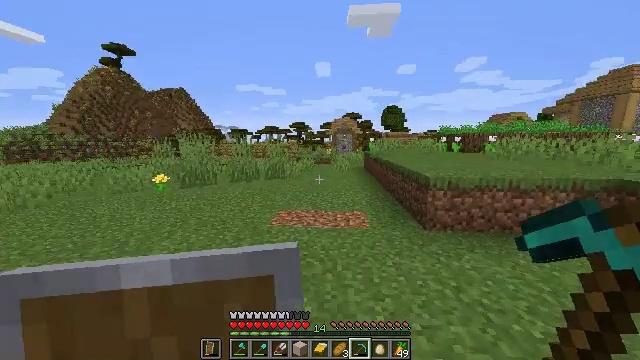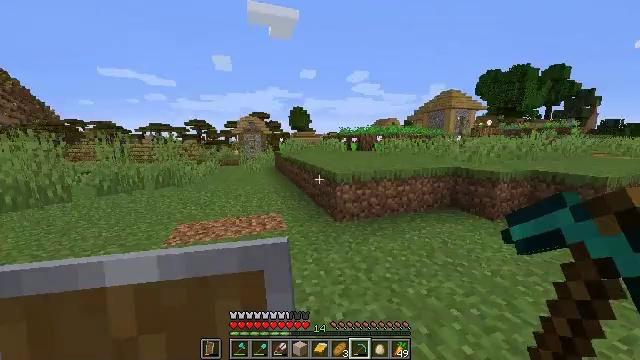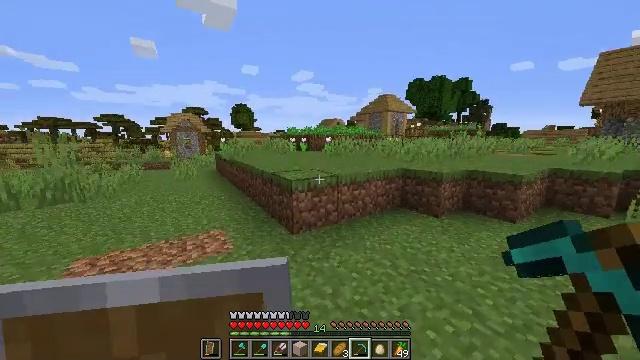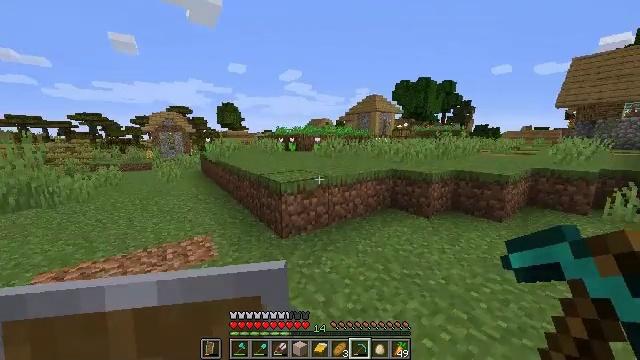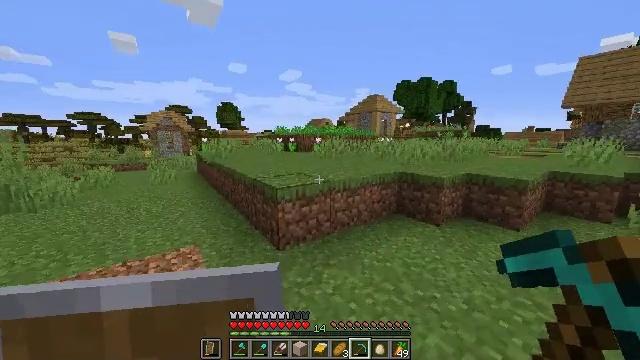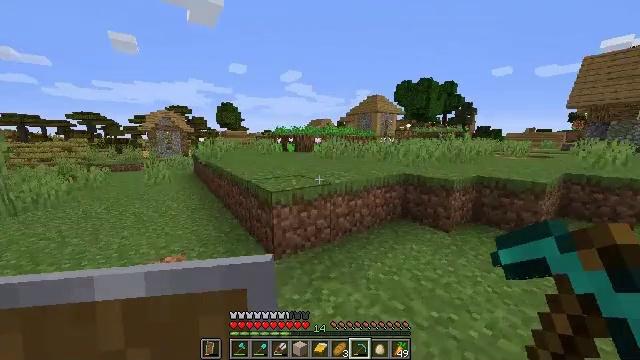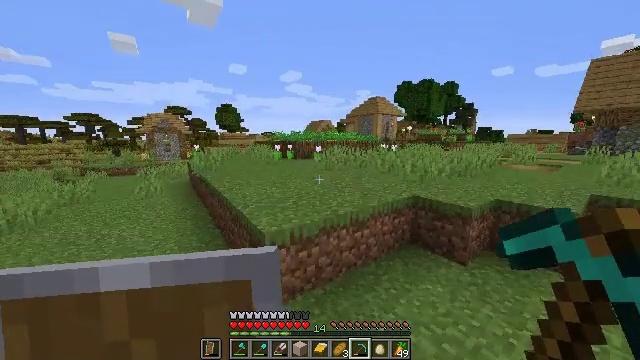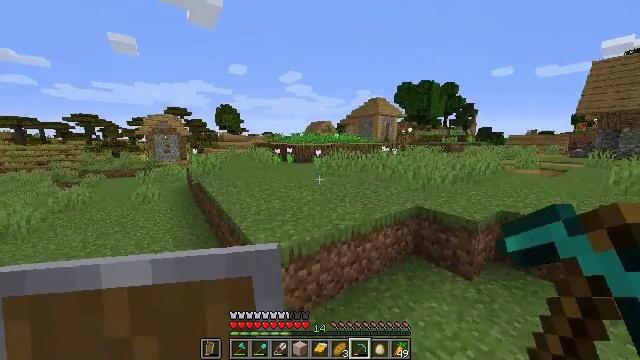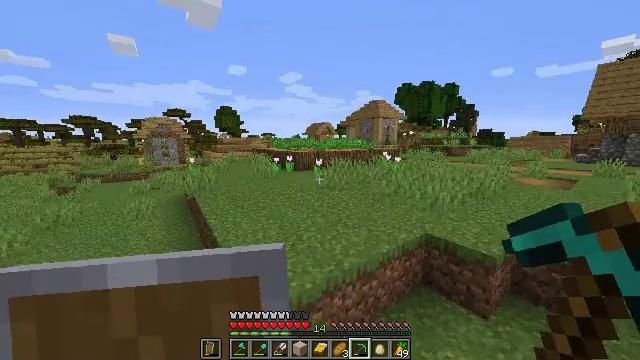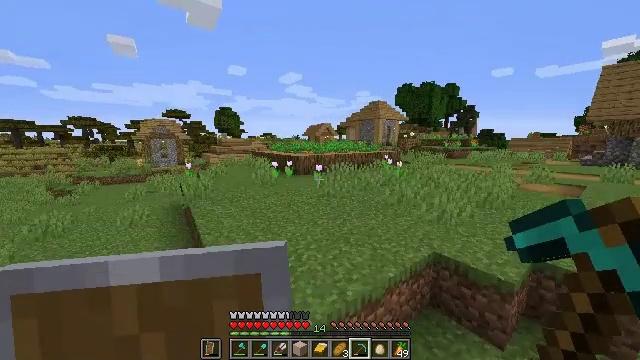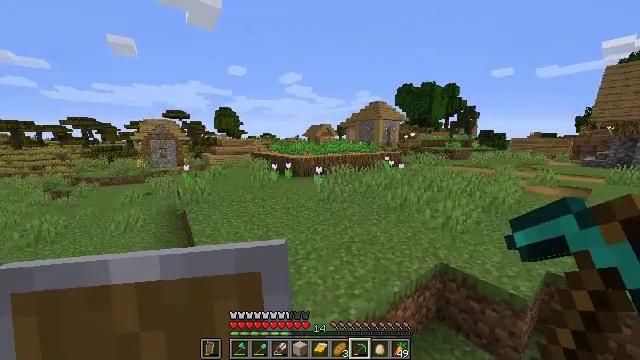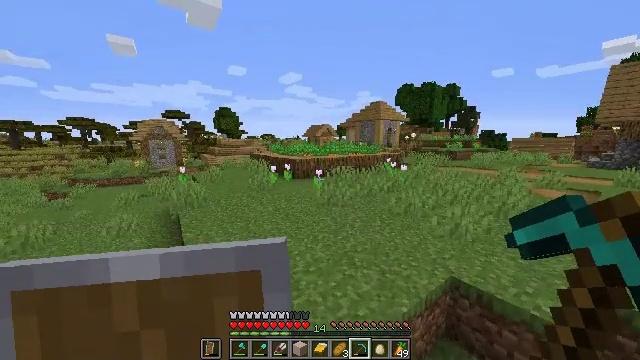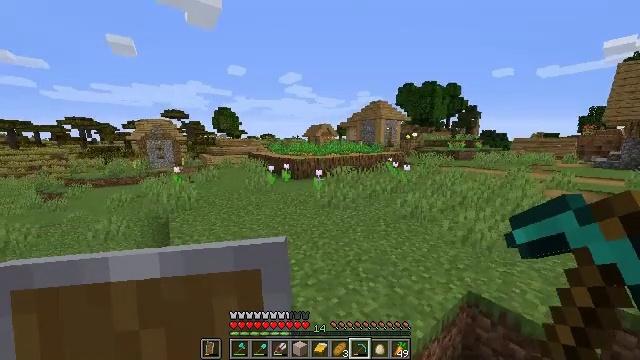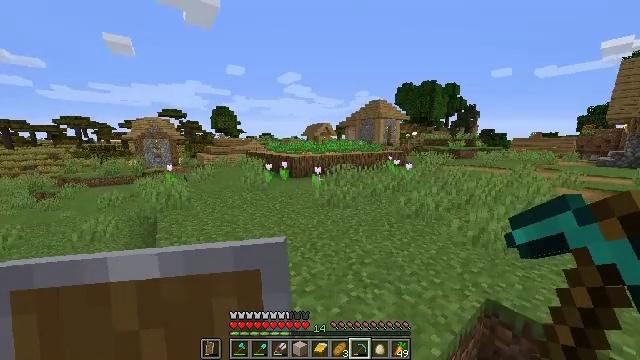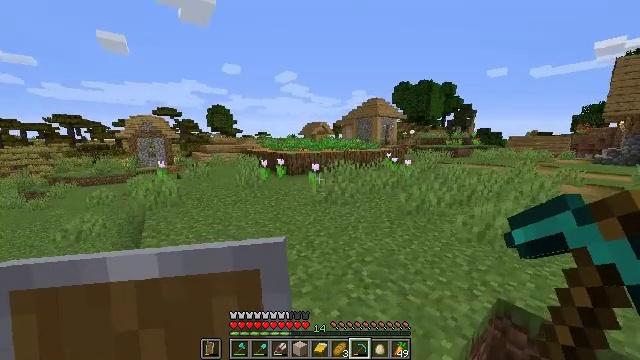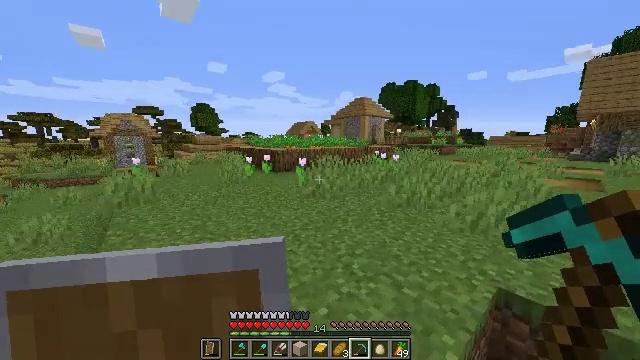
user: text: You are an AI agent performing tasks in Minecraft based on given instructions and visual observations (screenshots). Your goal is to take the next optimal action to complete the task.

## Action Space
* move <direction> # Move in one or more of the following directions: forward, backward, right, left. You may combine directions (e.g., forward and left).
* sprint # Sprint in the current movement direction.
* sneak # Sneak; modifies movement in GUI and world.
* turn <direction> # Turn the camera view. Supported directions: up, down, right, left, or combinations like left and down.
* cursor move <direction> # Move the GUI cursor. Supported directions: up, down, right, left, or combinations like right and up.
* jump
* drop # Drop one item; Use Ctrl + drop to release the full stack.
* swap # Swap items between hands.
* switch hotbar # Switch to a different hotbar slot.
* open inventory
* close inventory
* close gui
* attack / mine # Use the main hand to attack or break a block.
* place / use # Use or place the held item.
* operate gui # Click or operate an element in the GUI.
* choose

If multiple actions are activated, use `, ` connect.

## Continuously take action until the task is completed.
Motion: motion action
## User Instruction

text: Attack the oak door to gather it.
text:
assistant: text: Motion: move forward, sprint, turn right
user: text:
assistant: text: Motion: move forward, sprint, turn right
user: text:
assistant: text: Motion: move forward, sprint, turn right
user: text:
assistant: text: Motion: move forward, sprint
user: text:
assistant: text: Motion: move forward, sprint
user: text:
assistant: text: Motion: move forward, sprint, jump
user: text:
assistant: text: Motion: move forward, sprint, jump
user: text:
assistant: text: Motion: move forward, sprint, jump
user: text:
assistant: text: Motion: move forward, sprint, jump
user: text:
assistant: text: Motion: move forward, sprint, jump
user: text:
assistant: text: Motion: move forward, sprint, jump
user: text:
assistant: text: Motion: move forward, sprint, jump
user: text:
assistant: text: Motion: move forward, sprint, jump
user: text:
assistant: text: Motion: move forward, sprint, jump
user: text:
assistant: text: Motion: move forward, sprint, turn right, jump
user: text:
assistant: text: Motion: move forward, sprint, turn right, jump
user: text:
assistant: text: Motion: move forward, sprint, turn right, jump
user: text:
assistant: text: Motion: move forward, sprint, jump
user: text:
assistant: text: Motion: move forward, sprint, jump
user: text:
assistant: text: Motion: move forward, sprint, jump
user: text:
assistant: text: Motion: move forward, sprint, jump
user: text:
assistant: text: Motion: move forward, sprint, jump
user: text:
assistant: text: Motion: move forward, sprint, jump
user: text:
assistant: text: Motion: move forward, sprint, jump
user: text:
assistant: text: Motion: move forward, sprint, jump
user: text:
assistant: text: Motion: move forward, sprint, jump
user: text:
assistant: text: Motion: move forward, sprint, jump
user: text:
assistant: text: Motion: move forward, sprint, jump
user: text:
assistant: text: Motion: move forward, sprint, jump
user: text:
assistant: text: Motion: move forward, sprint, jump